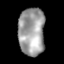
Tissue: lung
Cell type: Others
Senescence score: 0.1942
Nuclear area (px): 1229
Mean DAPI intensity: 158.443